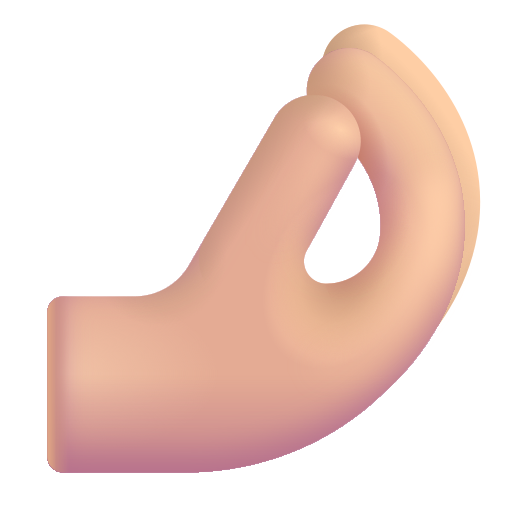
pinched fingers color  light